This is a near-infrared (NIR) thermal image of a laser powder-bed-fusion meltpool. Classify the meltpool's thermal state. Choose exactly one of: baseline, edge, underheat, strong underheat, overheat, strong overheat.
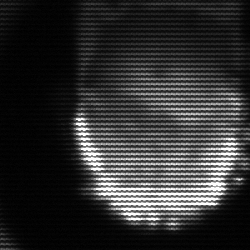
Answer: baseline